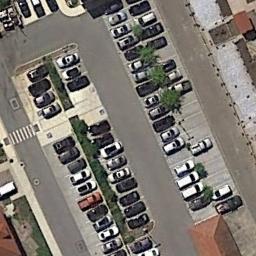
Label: parking_lot